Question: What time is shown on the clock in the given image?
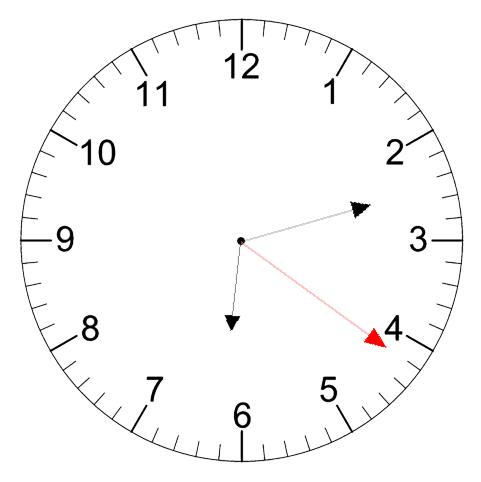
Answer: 06:12:21